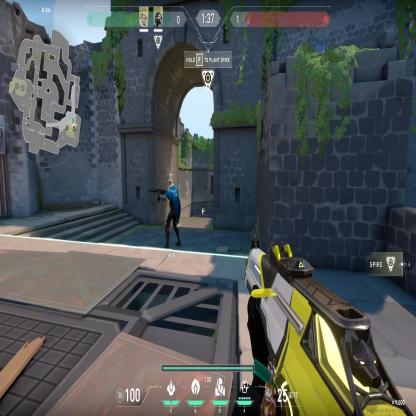
Label: teammate